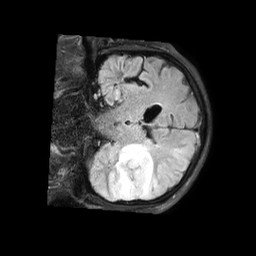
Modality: FLAIR
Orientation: coronal
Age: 79
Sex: male
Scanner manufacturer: philips
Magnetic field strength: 1.5 T
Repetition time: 6 s
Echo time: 0.1035 s